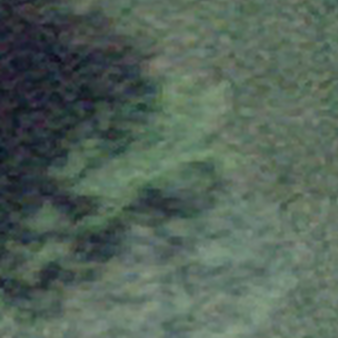
Label: other